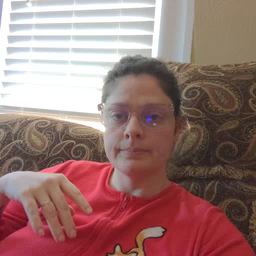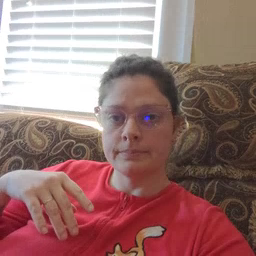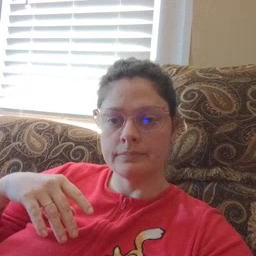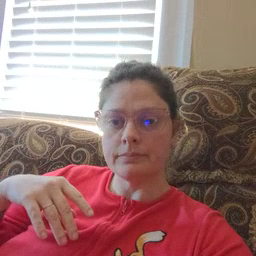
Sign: cry